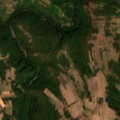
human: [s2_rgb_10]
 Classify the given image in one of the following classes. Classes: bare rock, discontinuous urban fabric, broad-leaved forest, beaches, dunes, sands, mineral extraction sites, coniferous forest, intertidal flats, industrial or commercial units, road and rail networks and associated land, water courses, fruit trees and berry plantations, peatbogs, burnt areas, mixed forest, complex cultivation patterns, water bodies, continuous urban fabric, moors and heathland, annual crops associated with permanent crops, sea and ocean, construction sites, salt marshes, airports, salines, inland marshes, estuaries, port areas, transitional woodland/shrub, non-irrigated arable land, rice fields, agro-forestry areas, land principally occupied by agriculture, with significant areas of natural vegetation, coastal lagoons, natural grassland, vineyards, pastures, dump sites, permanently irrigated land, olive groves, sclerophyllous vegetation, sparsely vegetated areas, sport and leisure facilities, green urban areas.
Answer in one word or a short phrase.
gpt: complex cultivation patterns, land principally occupied by agriculture, with significant areas of natural vegetation, broad-leaved forest